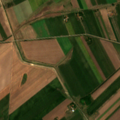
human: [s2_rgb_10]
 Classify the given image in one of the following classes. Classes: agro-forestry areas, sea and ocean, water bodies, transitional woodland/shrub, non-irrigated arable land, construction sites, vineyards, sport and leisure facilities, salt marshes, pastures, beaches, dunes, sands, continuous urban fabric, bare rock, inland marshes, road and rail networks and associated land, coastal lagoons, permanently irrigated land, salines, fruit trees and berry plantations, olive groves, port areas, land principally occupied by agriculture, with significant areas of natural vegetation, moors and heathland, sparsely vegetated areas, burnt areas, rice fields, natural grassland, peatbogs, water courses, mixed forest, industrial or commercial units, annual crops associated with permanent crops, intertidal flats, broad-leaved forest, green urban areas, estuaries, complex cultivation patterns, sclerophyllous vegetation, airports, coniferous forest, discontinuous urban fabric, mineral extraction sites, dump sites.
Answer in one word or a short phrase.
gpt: non-irrigated arable land, pastures